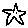
Label: star